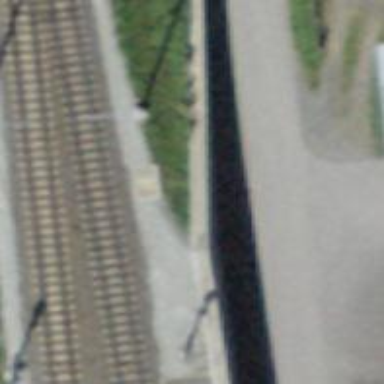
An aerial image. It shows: Retaining wall.